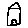
Label: house